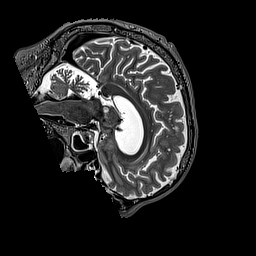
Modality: T2w
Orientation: sagittal
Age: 75
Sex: male
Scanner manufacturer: siemens
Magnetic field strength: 3 T
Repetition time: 3.2 s
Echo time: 0.567 s